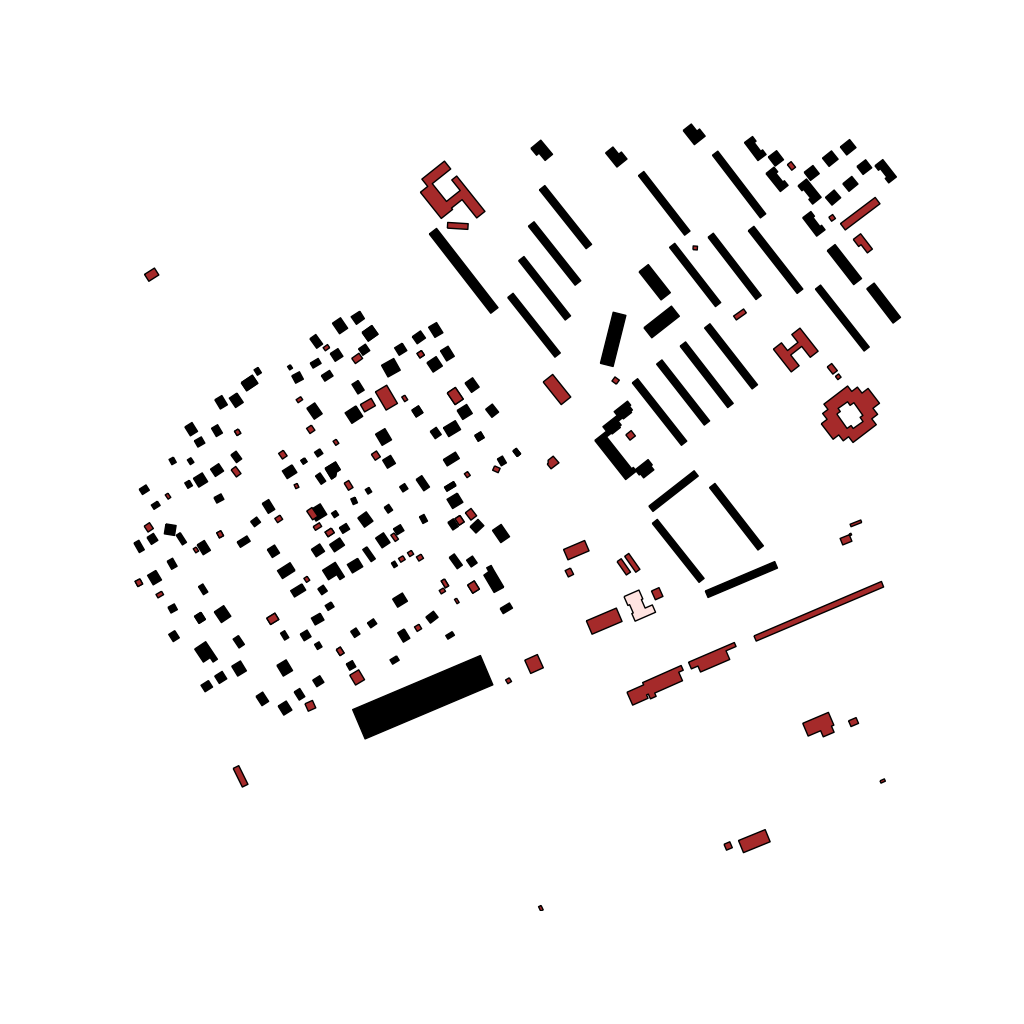
Tags: overhead vector_map, business, recreation, residential, special, modern, soviet, high_rise, individual_rise, low_rise, density_3, Building, Facility, Gas, 1.0 km²